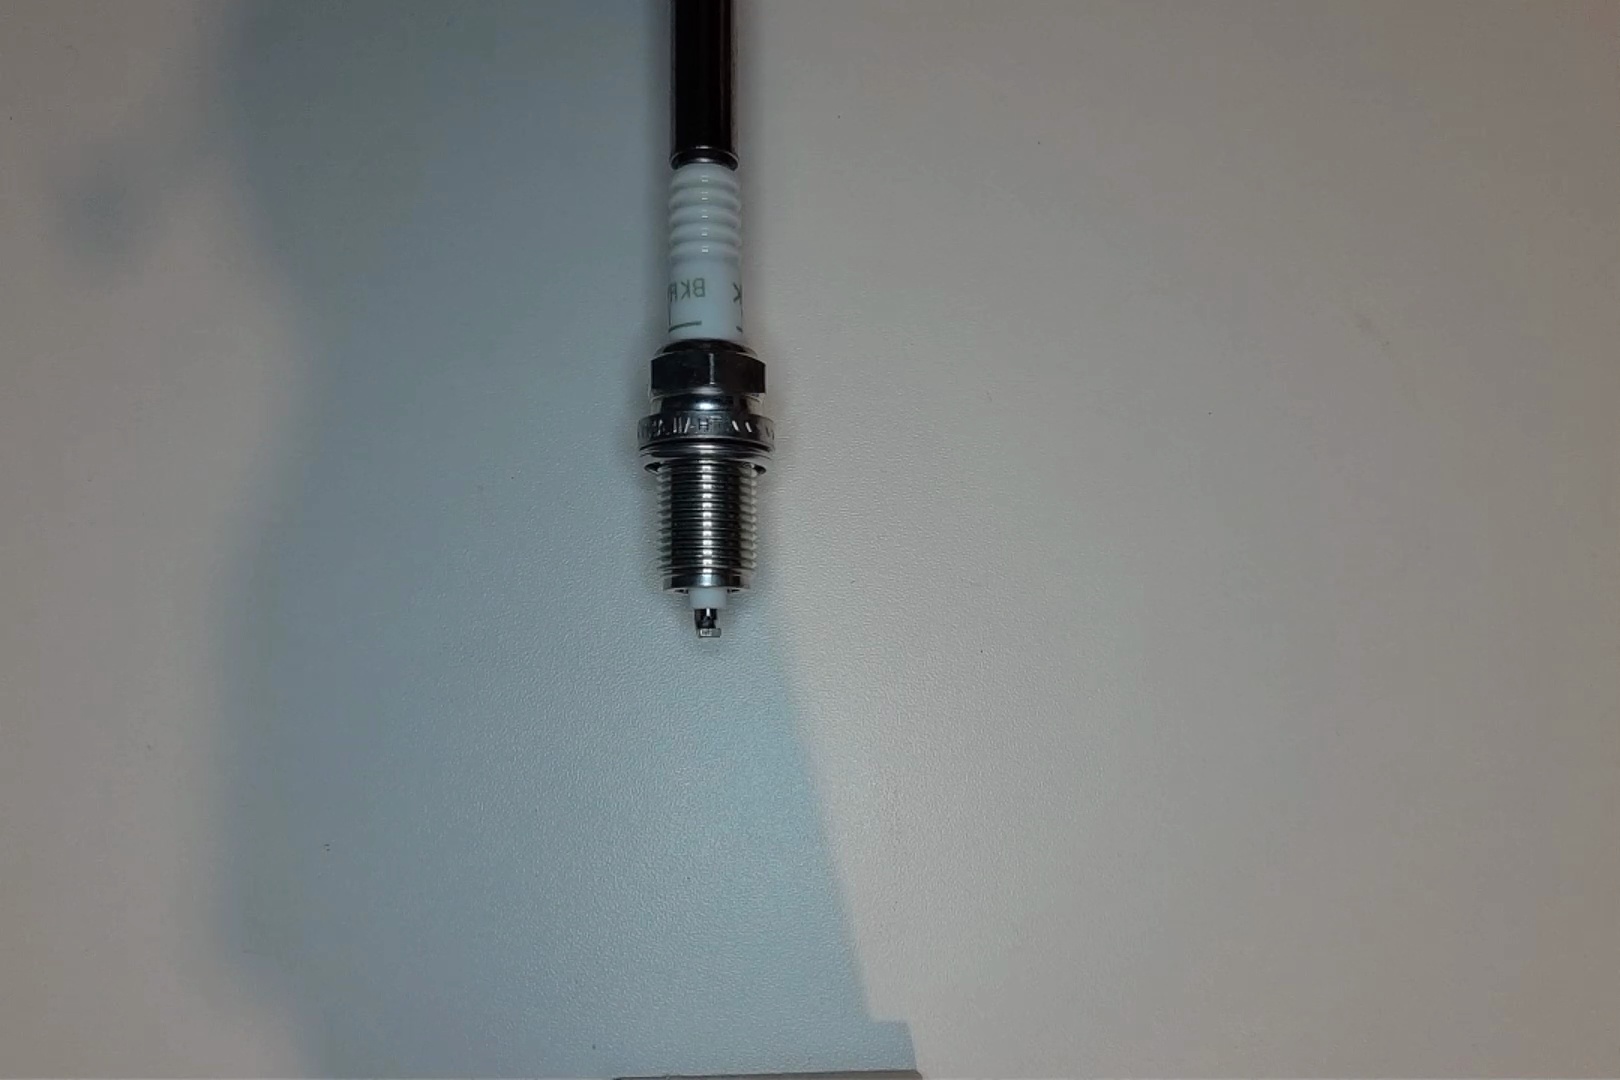
Label: normal